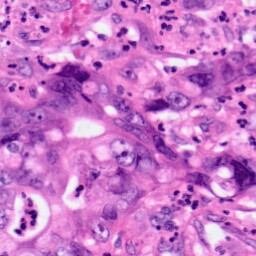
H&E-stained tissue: Pancreatic